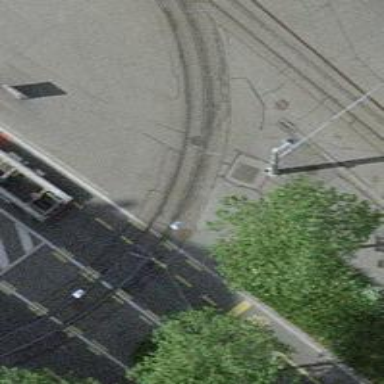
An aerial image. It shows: Tram level crossing on the railway.